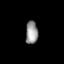
Tissue: lung
Cell type: Epithelial cells
Senescence score: 0.2299
Nuclear area (px): 272
Mean DAPI intensity: 150.875